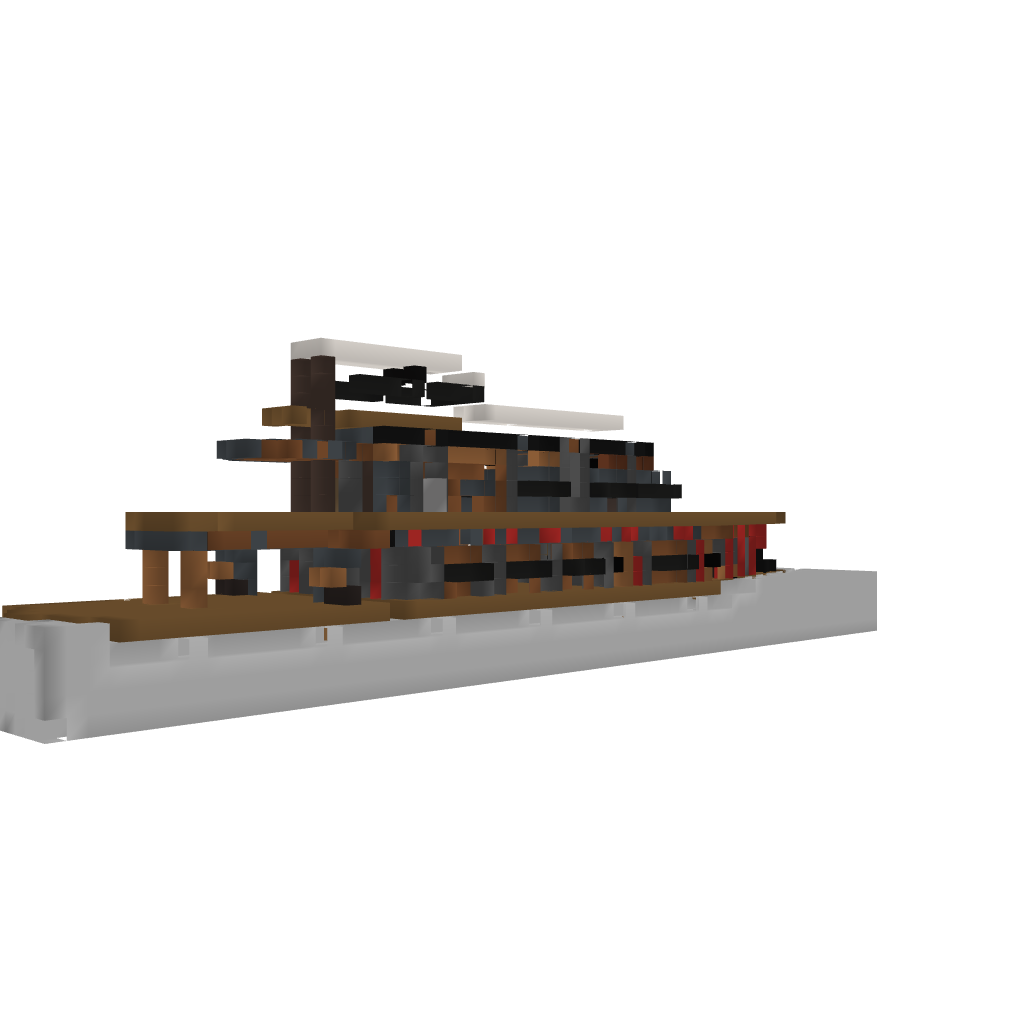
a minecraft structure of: Yatch (w/ water)